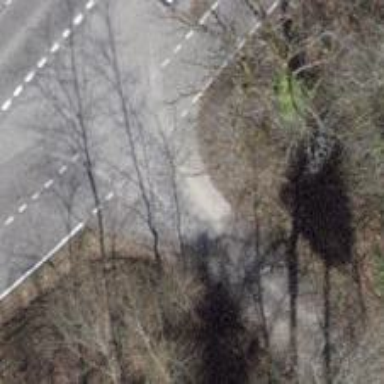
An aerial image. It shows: Asphalt cycleway.